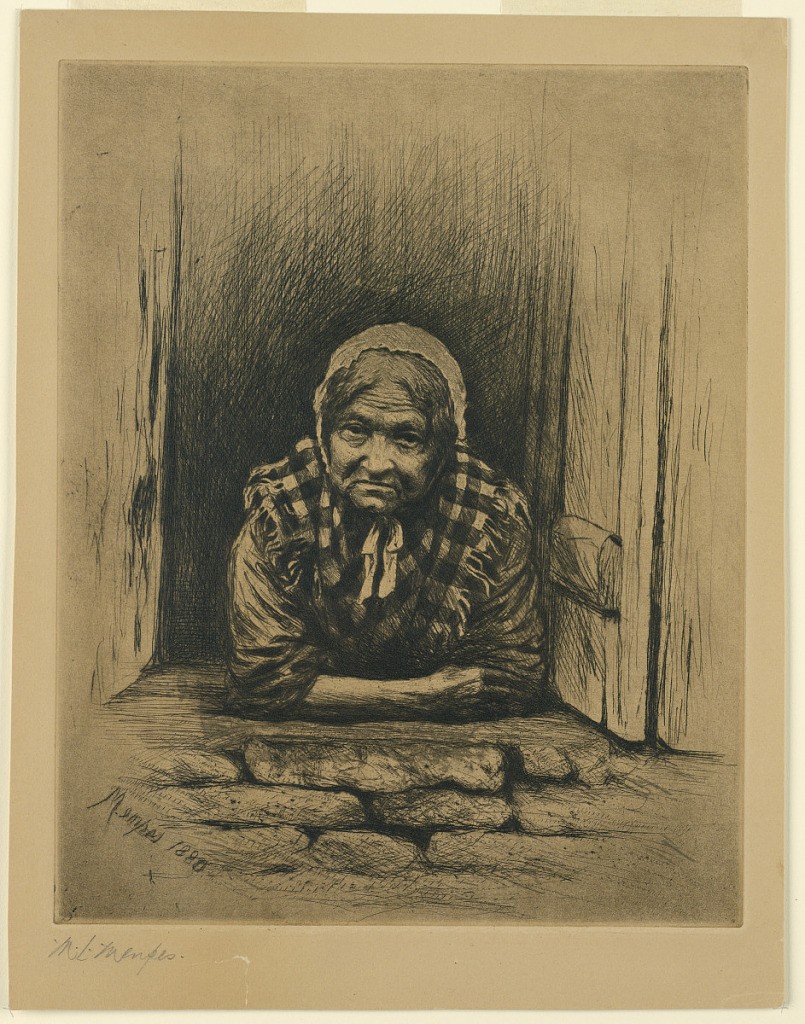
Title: La Mere Gireaud
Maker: Mortimer L. Menpes, Australian, active London, England, 1860 – after 1915
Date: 1880
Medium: Black ink on light brown paper
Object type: Print
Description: An old woman leans out of a window facing fontally. The wall below is stone; the shutters are open.  She wears a white cap and checkered shawl.